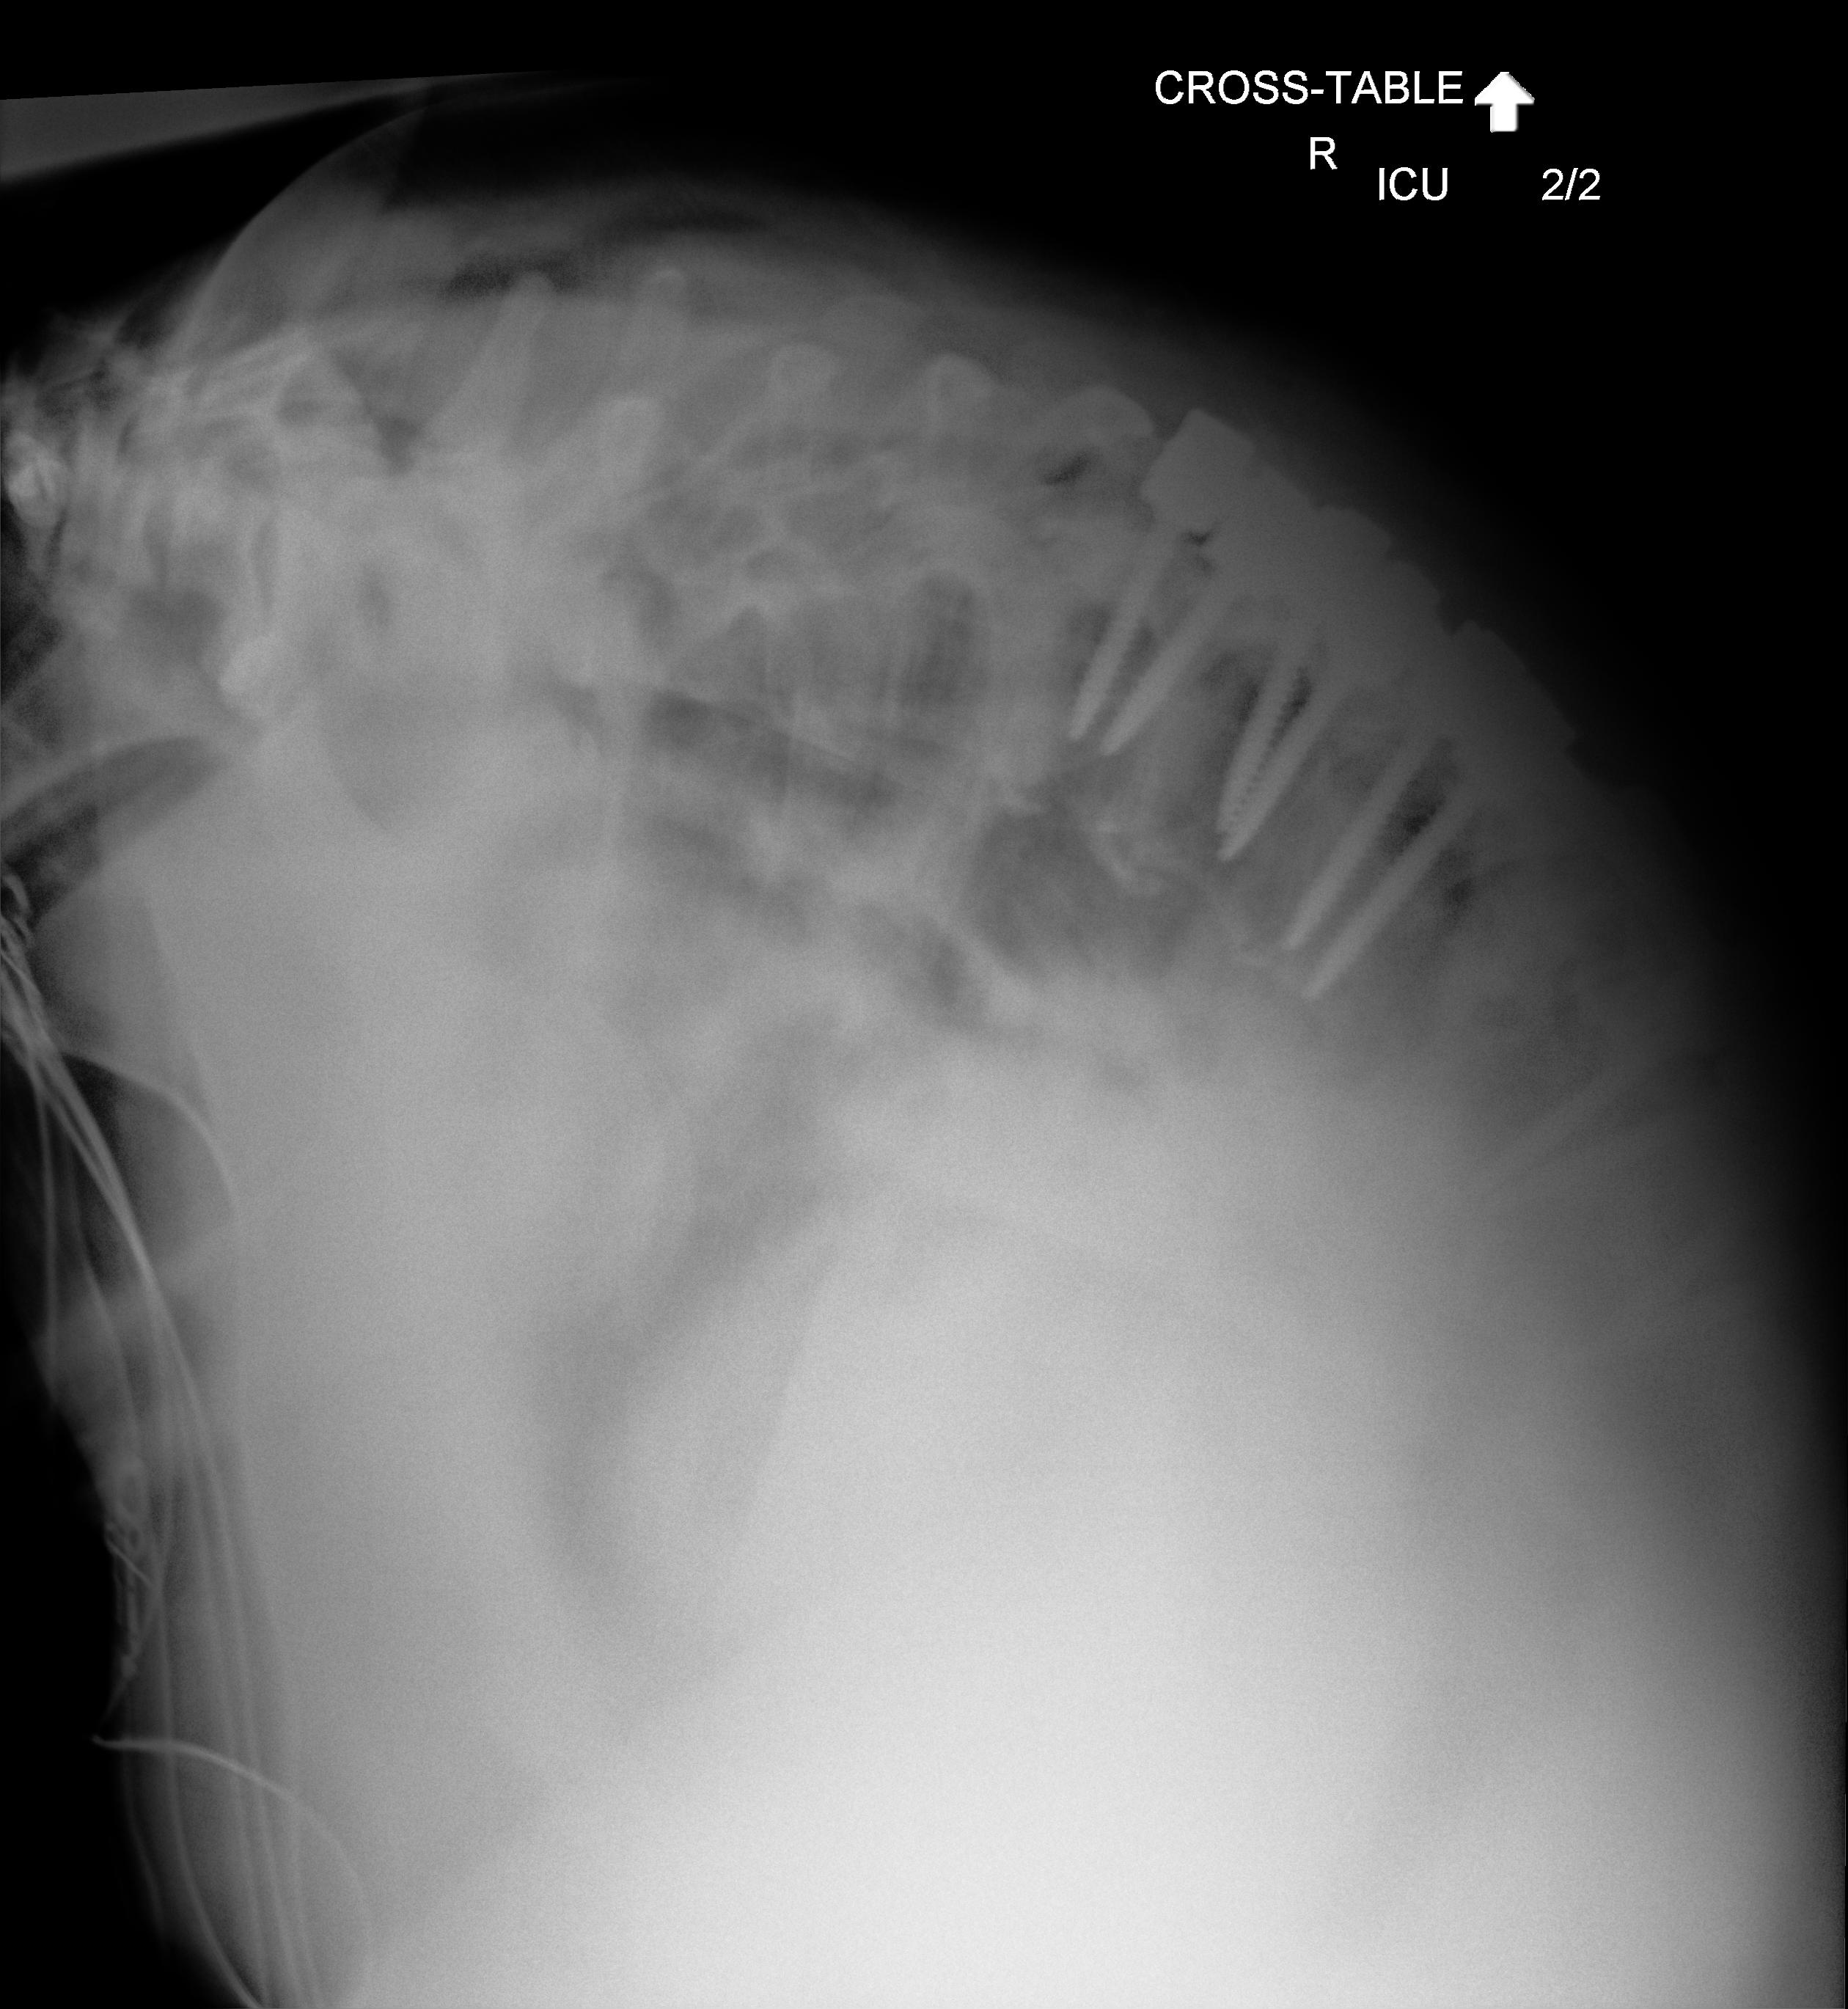
View: LATERAL
Implant manufacturer: Styker everest (K2M)